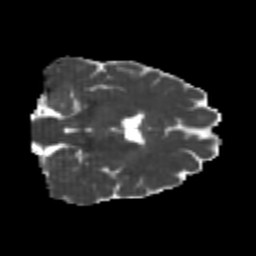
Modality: MD
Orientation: coronal
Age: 22
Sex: male
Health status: healthy
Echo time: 0.074 s